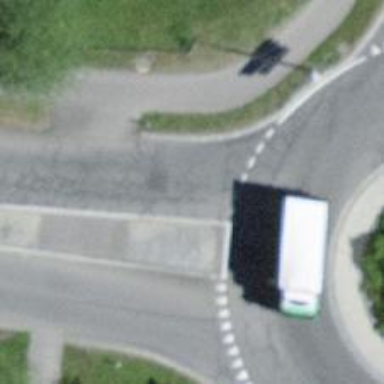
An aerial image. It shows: Secondary road with asphalt surface.